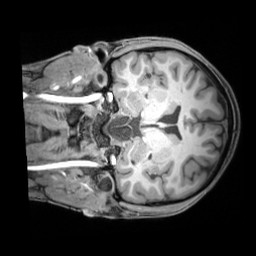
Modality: T1w
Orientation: coronal
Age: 27
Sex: male
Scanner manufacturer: siemens
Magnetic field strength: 3 T
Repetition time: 1.97 s
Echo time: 0.00206 s